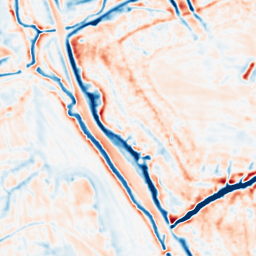
Category: multiscale
Decomposition family: dog_multiscale
Decomposition parameters: sigma_ratio: 1.6
n_scales: 3
base_sigma: 1
Upsampling method: sinc_hamming
Upsampling parameters: scale: 2
kernel_size: 8
Upsampling scale: 2